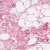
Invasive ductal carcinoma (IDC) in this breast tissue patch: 0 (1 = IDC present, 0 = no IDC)